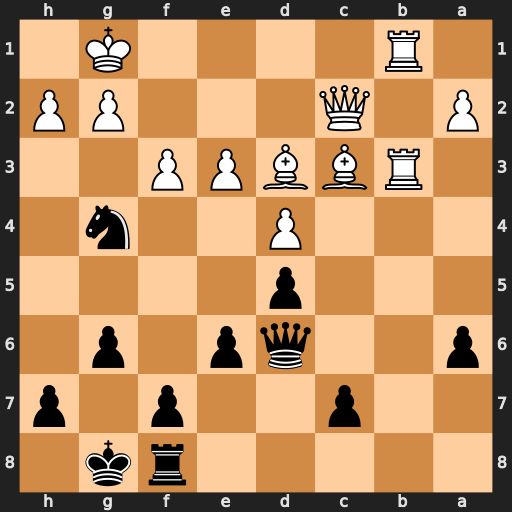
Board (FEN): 5rk1/2p2p1p/p2qp1p1/3p4/3P2n1/1RBBPP2/P1Q3PP/1R4K1
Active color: b
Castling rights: -
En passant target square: -
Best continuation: Qxh2+ Kf1 Nxe3+ Kf2 Nxc2